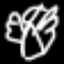
Label: angel